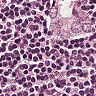
Metastatic tissue present: yes